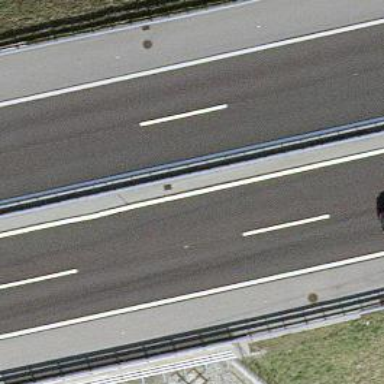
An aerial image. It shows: Motorway bridge.